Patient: sex M, age 30
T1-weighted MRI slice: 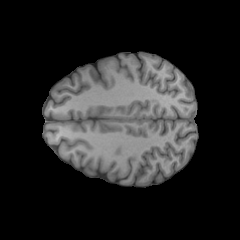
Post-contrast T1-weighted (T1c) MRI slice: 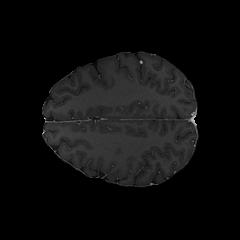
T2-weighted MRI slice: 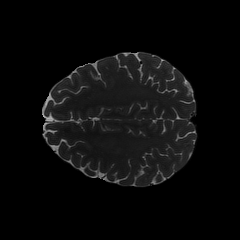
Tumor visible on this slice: no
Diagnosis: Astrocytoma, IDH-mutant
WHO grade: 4